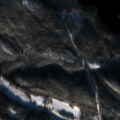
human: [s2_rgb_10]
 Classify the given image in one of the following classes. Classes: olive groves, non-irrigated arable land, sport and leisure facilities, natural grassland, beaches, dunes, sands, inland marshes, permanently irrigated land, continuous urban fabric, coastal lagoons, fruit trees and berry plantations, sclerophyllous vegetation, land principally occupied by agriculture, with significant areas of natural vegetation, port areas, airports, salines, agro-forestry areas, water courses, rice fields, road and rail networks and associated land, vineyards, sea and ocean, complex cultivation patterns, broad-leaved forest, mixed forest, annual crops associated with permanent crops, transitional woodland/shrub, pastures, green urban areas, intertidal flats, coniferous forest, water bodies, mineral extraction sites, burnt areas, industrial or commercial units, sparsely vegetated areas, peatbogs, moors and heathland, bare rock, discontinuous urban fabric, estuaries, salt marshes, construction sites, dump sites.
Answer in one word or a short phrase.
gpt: coniferous forest, mixed forest, water bodies